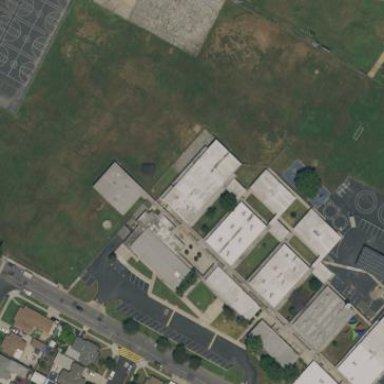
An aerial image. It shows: School.